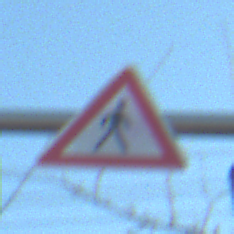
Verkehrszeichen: FussgaengerLinks
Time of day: MorningAfternoon
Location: Outdoor (Nature)
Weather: Clear
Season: NotSpecified
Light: Natural